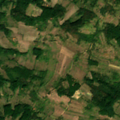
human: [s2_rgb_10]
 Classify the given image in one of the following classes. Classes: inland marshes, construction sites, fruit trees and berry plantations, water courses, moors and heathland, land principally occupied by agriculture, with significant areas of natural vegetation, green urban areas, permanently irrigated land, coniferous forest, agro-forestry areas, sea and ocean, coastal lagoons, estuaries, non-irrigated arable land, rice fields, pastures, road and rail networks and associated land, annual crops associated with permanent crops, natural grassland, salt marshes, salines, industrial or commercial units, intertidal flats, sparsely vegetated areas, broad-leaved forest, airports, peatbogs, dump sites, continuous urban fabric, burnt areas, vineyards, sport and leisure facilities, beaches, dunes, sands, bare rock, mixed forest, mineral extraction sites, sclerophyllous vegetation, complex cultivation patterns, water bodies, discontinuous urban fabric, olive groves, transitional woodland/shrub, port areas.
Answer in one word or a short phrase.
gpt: complex cultivation patterns, land principally occupied by agriculture, with significant areas of natural vegetation, broad-leaved forest